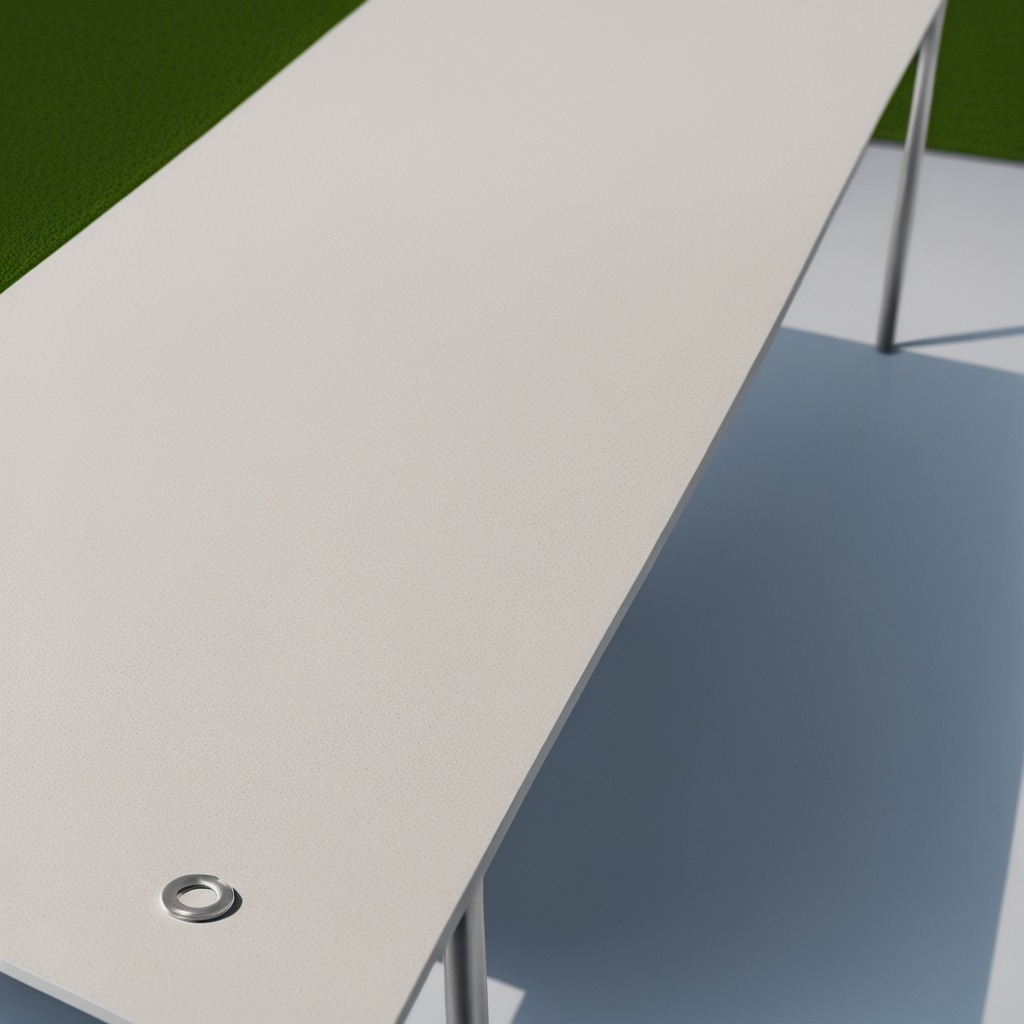
A flat metal washer lies on the table.